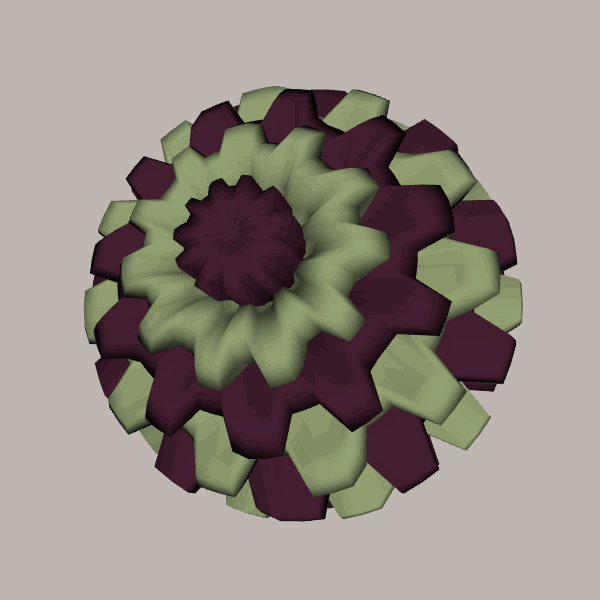
Background: light